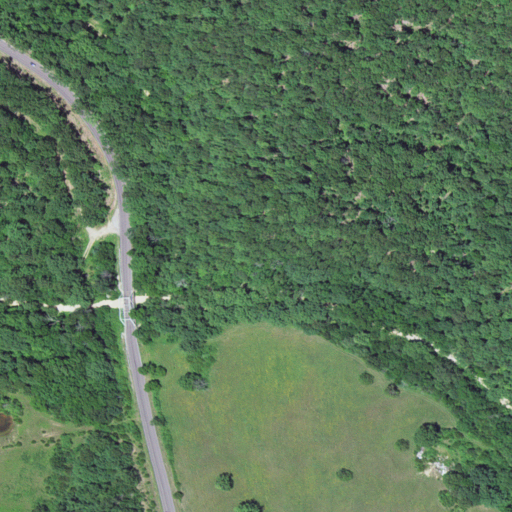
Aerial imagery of valley in Missouri named Water Hollow containing deciduous forest, pasture, open development, and low intensity development